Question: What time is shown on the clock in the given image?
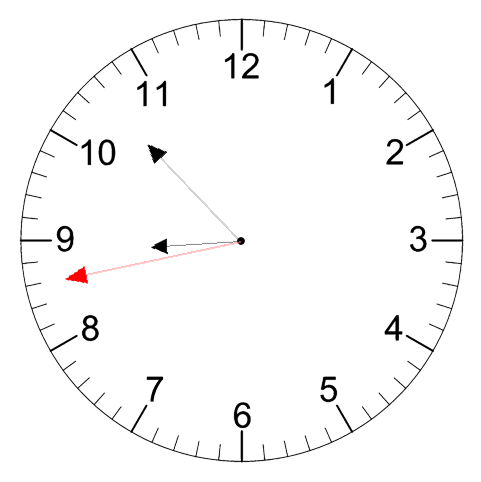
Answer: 08:52:43